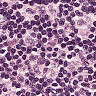
Metastatic tissue present: no